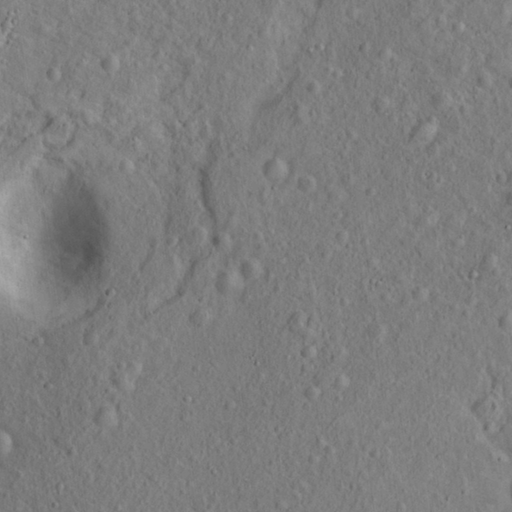
Objects detected: cone